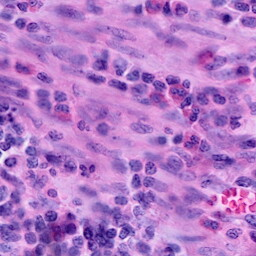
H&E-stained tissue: Cervix